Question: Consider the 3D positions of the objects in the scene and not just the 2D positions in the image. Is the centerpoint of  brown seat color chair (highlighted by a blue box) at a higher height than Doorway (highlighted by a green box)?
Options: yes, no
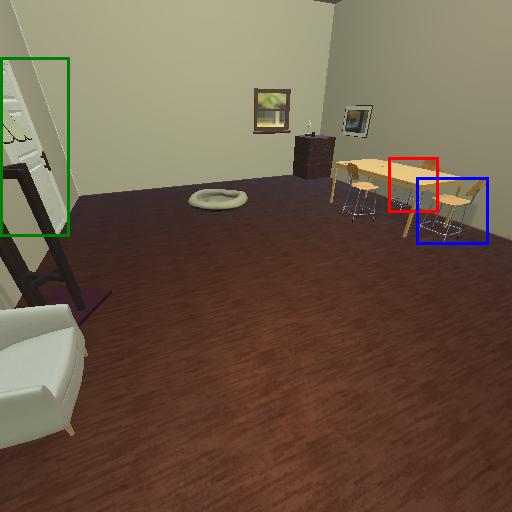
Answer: yes